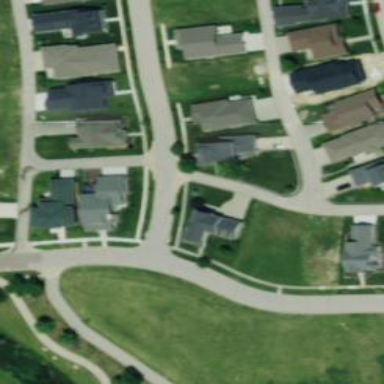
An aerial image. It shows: Alley classified as service road.